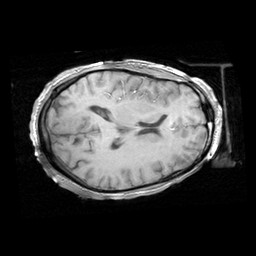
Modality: T1w
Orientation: axial
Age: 34
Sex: male